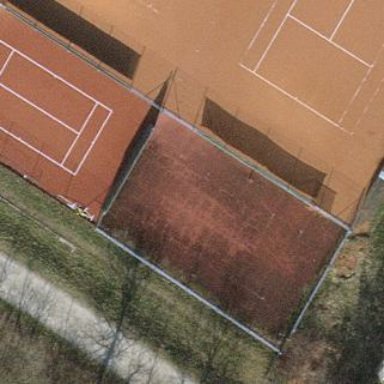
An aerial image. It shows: Tennis court on pitch.